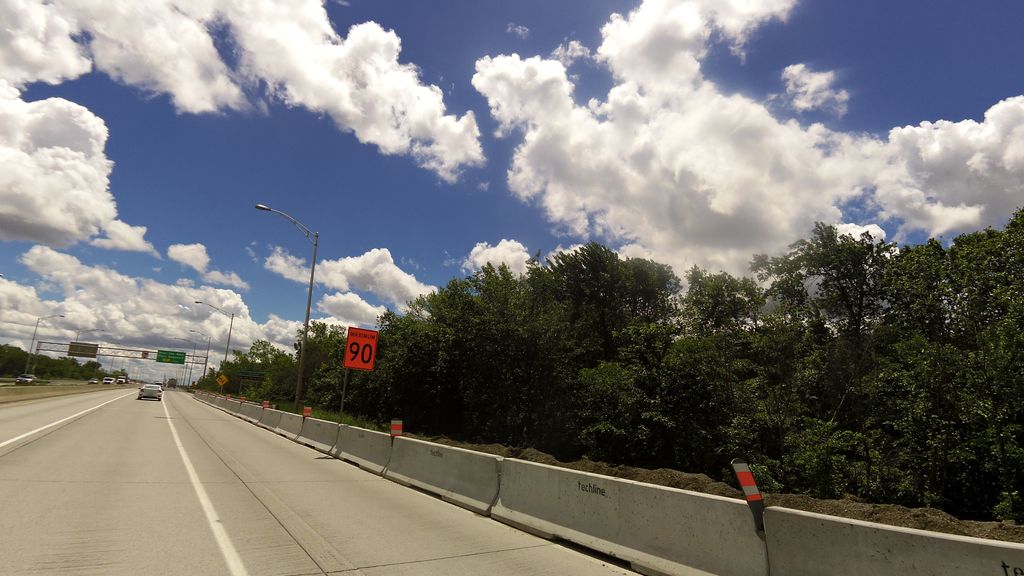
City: montreal